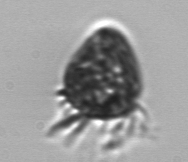
Label: Ciliophora